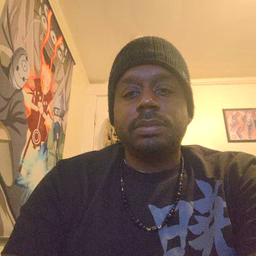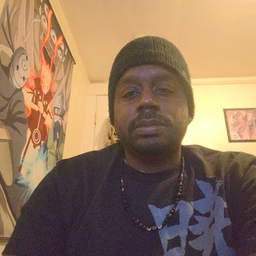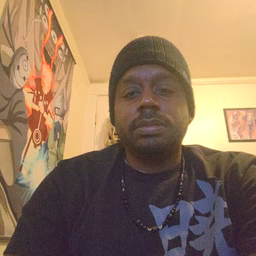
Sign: person